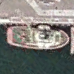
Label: civil